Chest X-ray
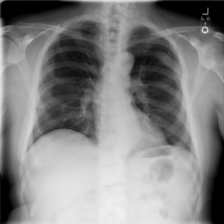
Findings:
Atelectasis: negative
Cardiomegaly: negative
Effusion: negative
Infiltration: negative
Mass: negative
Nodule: negative
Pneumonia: negative
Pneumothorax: negative
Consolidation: negative
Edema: negative
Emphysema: negative
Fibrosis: negative
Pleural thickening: negative
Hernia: negative